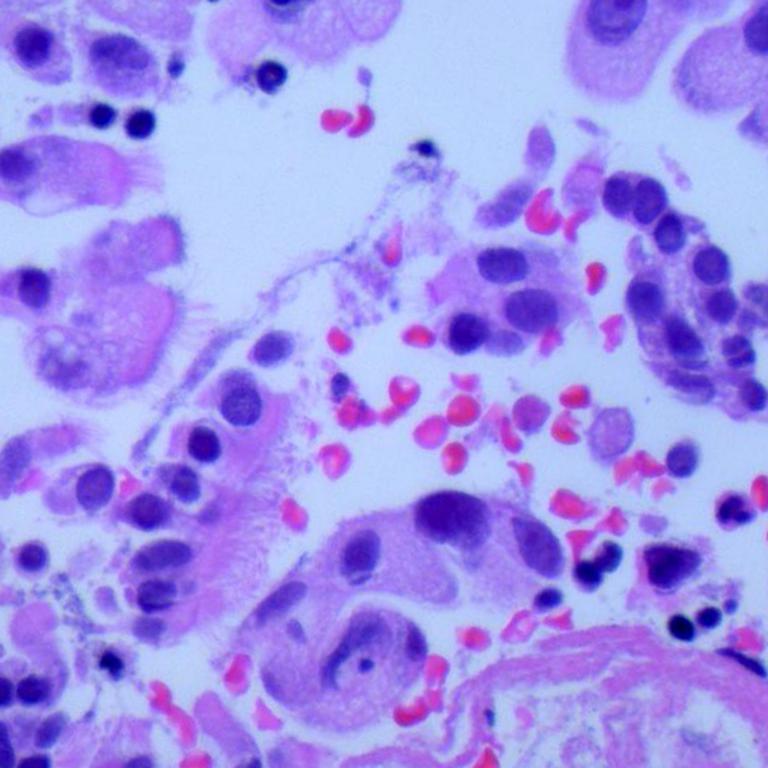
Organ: lung
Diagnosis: adenocarcinomas